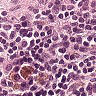
Metastatic tissue present: no